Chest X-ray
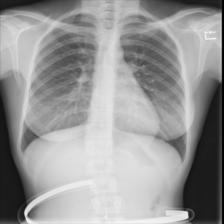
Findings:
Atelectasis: negative
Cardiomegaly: negative
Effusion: negative
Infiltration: negative
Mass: negative
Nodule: negative
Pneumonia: negative
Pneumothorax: negative
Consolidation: negative
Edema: negative
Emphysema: negative
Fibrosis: negative
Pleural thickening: negative
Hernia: negative